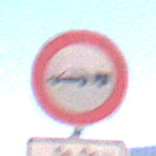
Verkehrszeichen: VerbotPersonenkraftwagenMitAnhaenger
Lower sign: ZeitangabenMitBeschraenkungAufWochentage9
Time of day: MorningAfternoon
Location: Outdoor (RoadRail)
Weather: Clear
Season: NotSpecified
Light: Natural